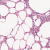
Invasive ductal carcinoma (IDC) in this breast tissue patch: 0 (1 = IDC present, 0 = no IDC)